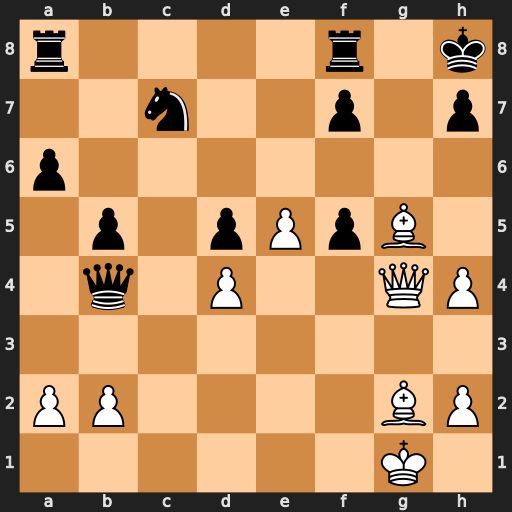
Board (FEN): r4r1k/2n2p1p/p7/1p1pPpB1/1q1P2QP/8/PP4BP/6K1
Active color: w
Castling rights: -
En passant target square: -
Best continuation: Bf6#